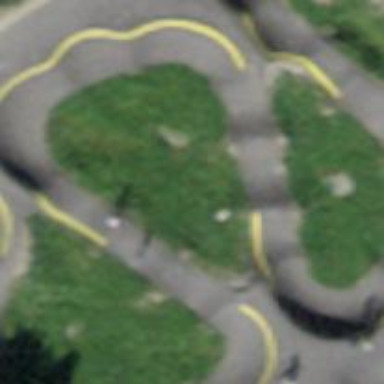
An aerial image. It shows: Asphalt BMX pitch for leisure land activities.